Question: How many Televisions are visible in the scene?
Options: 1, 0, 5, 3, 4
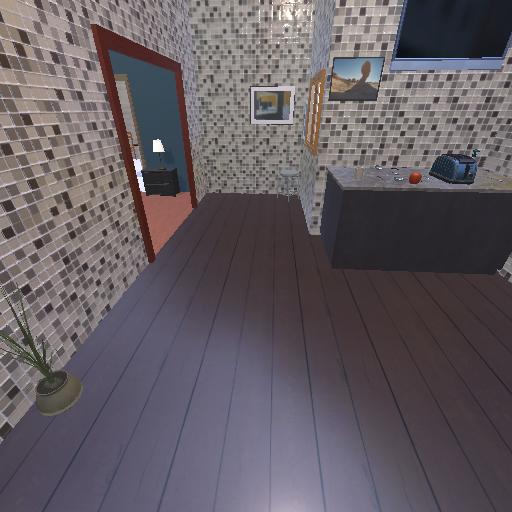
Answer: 1